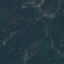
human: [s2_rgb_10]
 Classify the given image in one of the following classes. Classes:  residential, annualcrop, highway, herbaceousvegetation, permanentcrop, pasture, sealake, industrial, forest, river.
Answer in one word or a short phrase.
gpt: Forest